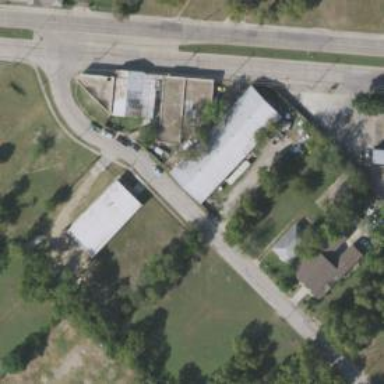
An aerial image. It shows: Car repair building.